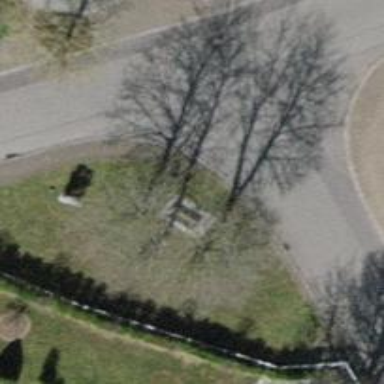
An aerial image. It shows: Bench for seating.